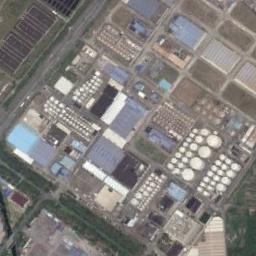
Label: storage_tank